Question: As a design requirement, I need to make sure that all of the select elements in a given column are the same width, using the widest select in that column to set them by.
Example:

The widths should only match those others from the same column, and not be matched to the widest '<select>' in the entire table.
I've concocted a function which seems like it should work (see below), but it's executing the page data reloads, no matter where I stick it.
The call to the function is currently at the end of the 'getData' function in 'ngTableParams'.
The function:
'''
$scope.resizeInputs = function(table, inputType) {
var cols = [],
rows = table+" tbody tr";
angular.forEach($(rows), function(element, key, obj) {
$(element).find('td').each(function(i, el) {
var thisInput = $(el).find(inputType),
currentWidth = cols[i] == null ? null : cols[i],
maxWidth = Math.max(currentWidth, $(thisInput).width());
if (thisInput.length > 0 && maxWidth > 0) {
cols[i] = maxWidth;
}
});
});
$.each(cols, function(index, el) {
if (el != undefined) {
var x = index + 1;
$(rows).children('td:nth-child('+x+')').find(inputType).width(el);
}
});
}
'''
getData function:
'''
$scope.searchTable = function(){
$scope.doSelectFunctions = true;
$scope.copySendDate = null;
var today = new Date();
todayStr = (today.getMonth() + 1) + "/" + today.getDate() + "/" + today.getFullYear();
searchCriteria = {
// startDate: toStartTimeStamp(todayStr),
startDate: toStartTimeStamp("11/01/2014"),
endDate: toEndTimeStamp(todayStr)
};
$scope.tableParams = new ngTableParams({
count: 100, // Default results per page, down from 1000!
sorting: {
pending: 'desc',
campaignId: 'desc',
}
},{
getData: function($defer, params) {
// ajax request to api
$timeout(function() {
Report.search(searchCriteria, function(data) {
angular.forEach(data, function(v,k) {
$scope.doCampaignInfo(v);
if (pageData.bulkProfileData.length == 0) {
pageData.bulkProfileData.push({ioOfferId:v.ioOfferId, profileId:v.profileId});
}
else if (v.ioOfferId != null && v.profileId != null) {
var stop = pageData.bulkProfileData.length,
ioOfferIdFound = false,
profileIdFound = false;
for (var i = 0; i< stop; i++) {
if (pageData.bulkProfileData[i].ioOfferId == v.ioOfferId) {
ioOfferIdFound = true;
}
if (pageData.bulkProfileData[i].profileId == v.profileId) {
profileIdFound = true;
}
}
if (!ioOfferIdFound || !profileIdFound) {
pageData.bulkProfileData.push({ioOfferId:v.ioOfferId, profileId:v.profileId})
}
}
});
$scope.campaignData = data;
$scope.doProfileAssetStats($scope.campaignData);
$scope.searchDone = true;
$scope.dataLoading = false;
// Sort the data
var orderedData = params.sorting ? $filter('orderBy')(data, params.orderBy()) : data;
// Filter the data
orderedData = $filter('campaignStatusFilter')(orderedData, $scope.campaignStatusForFilter);
orderedData = $filter('filter')(orderedData, $scope.tblSearch);
// Update table params
params.total(orderedData.length);
// Slice off the data for the current page
$scope.campaignData = orderedData.slice((params.page() - 1) * params.count(), params.page() * params.count());
// Set the lastPage
$scope.lastPage = Math.ceil($scope.tableParams.total() / $scope.tableParams.count());
// Resize all the select elements
$scope.resizeInputs('#search-results', 'select');
// Do the stuff
$defer.resolve($scope.campaignData);
});
}, 50);
}
});
};
'''
If I could instead use a pure Angular solution, I'd much prefer that. Is there a way to bind the select elements in each column so that they share the same width? That would be best, if possible, since the widths of the '<select>'s will change when a different value is selected!
Thanks!
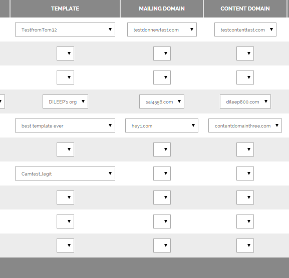
Answer: I guess this can be done with a simple CSS directive.
'''
select {
display: block;
width: 100%;
}
'''
If not, then maybe this version of your own code :
'''
$scope.resizeInputs = function(table, inputType) {
var cols = [],
rows = table + " tbody tr";
$(rows).each(function(i, tr) {
$(tr).find('td').each(function(i, td) {
cols[i] = Math.max(cols[i] || 0, $(td).find(inputType).width() || 0);
});
}).each(function(i, tr) {
$(tr).find('td').each(function(i, td) {
$(td).find(inputType).width(cols[i]);
});
});
}
'''
Seems to work - <URL>
To trigger the function from the digest cycle, write it as follows :
'''
function resizeInputs(table, inputType) {
var cols = [],
rows = table + " tbody tr";
$(rows).each(function(i, tr) {
$(tr).find('td').each(function(i, td) {
cols[i] = Math.max(cols[i] || 0, $(td).find(inputType).width() || 0);
});
}).each(function(i, tr) {
$(tr).find('td').each(function(i, td) {
$(td).find(inputType).width(cols[i]);
});
});
}
'''
and establish a '$watch' :
'''
$rootScope.$watch(resizeInputs.bind(null, '#myTable', 'select'));
'''
You should be able to chop the function down the middle, into a "watcher" half and a "resizer" half.
As I understand it, the watcher will always run once per digest but the resizer can be made to run once per observed change by returning the "value being watched" from the watcher. But, unlike the example in the angular documentation, our "value being watched" is an array - namely 'cols'. We could simply return 'cols' but it will be kinder to return 'cols.join()', which will be more easily compared with its previous value.
Again as I understand it, comparison of the returned value is performed automatically by angular, and a manual 'oldValue !== newValue' comparison is only necessary to suppress undesirable effects on initialization. However, there's no harm in doing the comparison if you can be bothered to code it.
Putting all that together, I arrive at the following :
'''
function watcher(table, inputType) {
var cols = [],
rows = table + " tbody tr";
$(rows).each(function(i, tr) {
$(tr).find('td').each(function(i, td) {
cols[i] = Math.max(cols[i] || 0, $(td).find(inputType).width() || 0);
});
});
return cols.join();
}
function resizer(table, inputType, oldValue, newValue) {
if(newValue !== oldValue) {
var cols = newValue.split(','),
rows = table + " tbody tr";
$(rows).each(function(i, tr) {
$(tr).find('td').each(function(i, td) {
$(td).find(inputType).width(cols[i]);
});
});
}
}
'''
Now, we can give the "$watch" statement its two parameters, each being a function with bound in values.
'''
$rootScope.$watch(
watcher.bind(null, '#search-results', 'select'),
resizer.bind(null, '#search-results', 'select')
);
'''